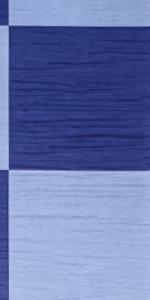
Label: Empty